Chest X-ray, AP view. Patient: 16 years old, sex M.
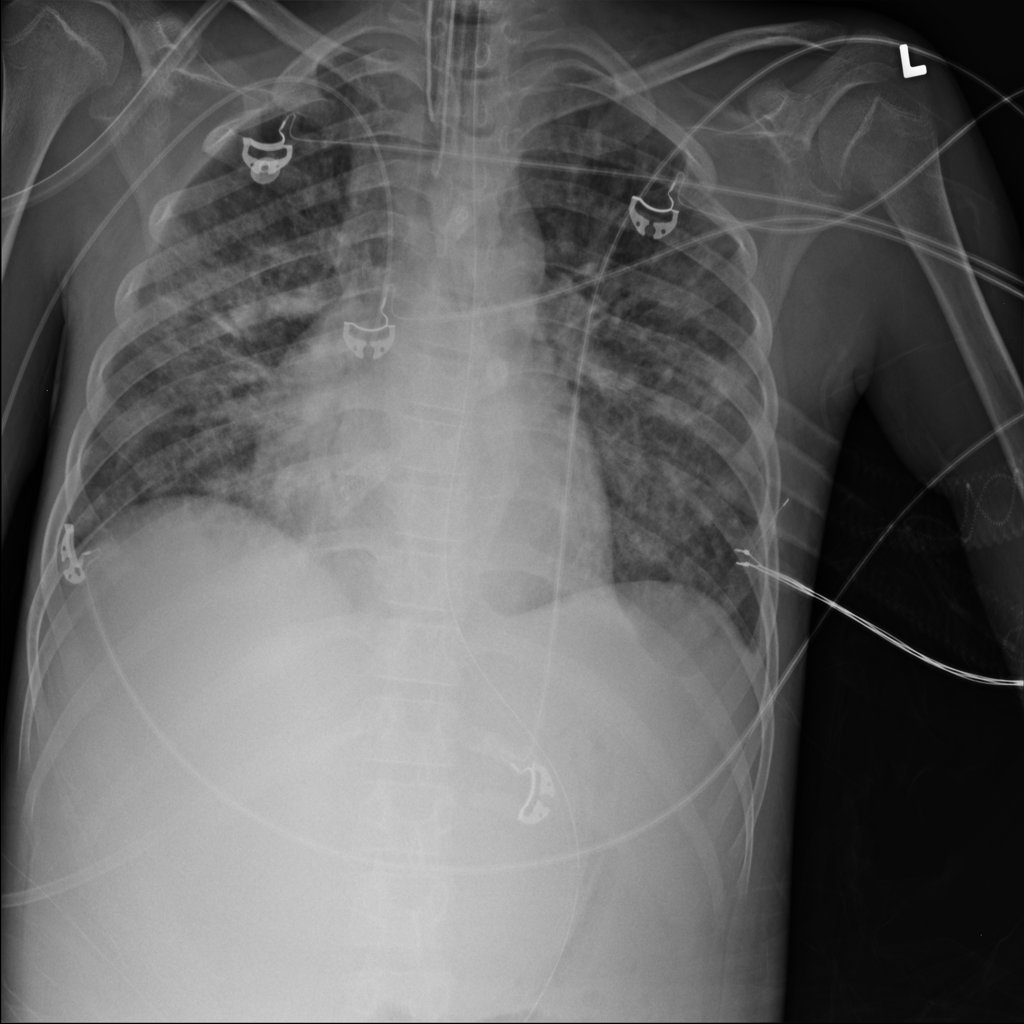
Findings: No Finding